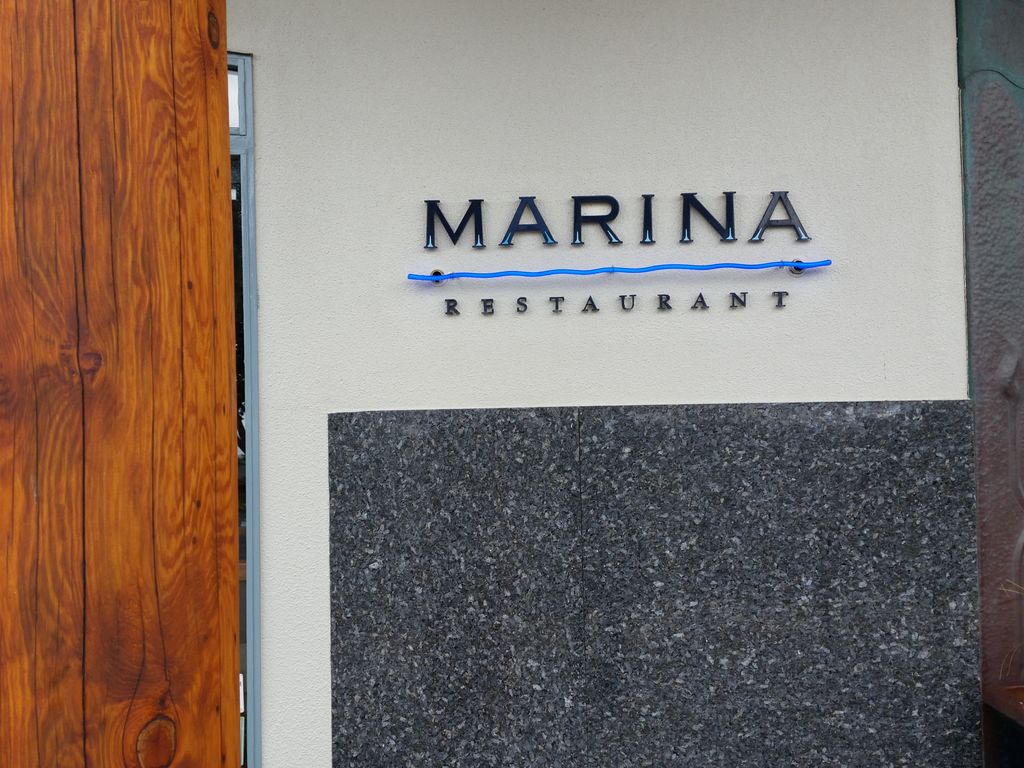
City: victoria